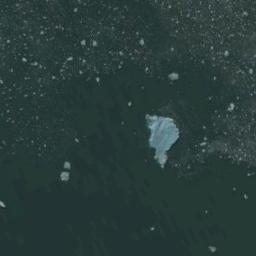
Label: sea_ice